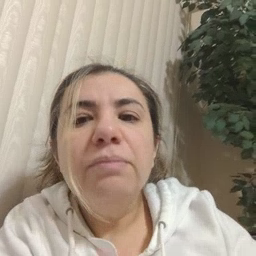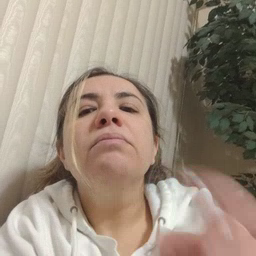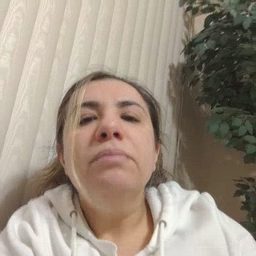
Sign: garbage